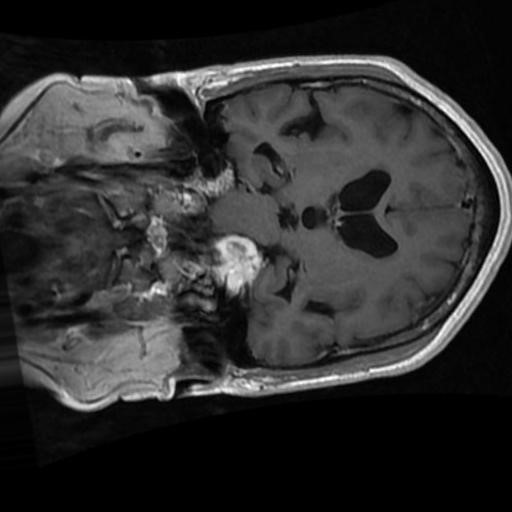
Label: brain_menin